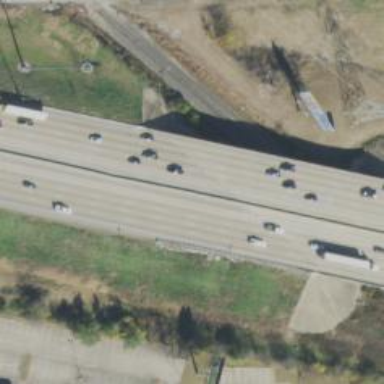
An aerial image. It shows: Bridge.